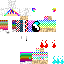
A female human skin with medium skin, wearing blonde long hair dressed in a blue hoodie and black pants, featuring a closed mouth.